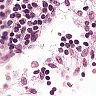
Metastatic tissue present: no